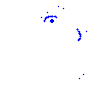
Particle: kaon